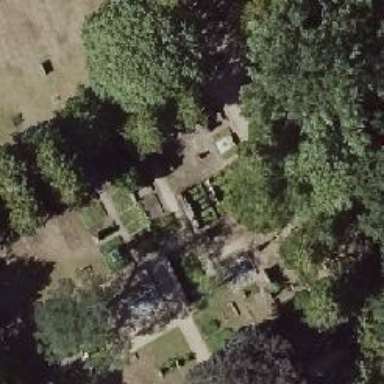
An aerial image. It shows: Tomb in historic cemetery.